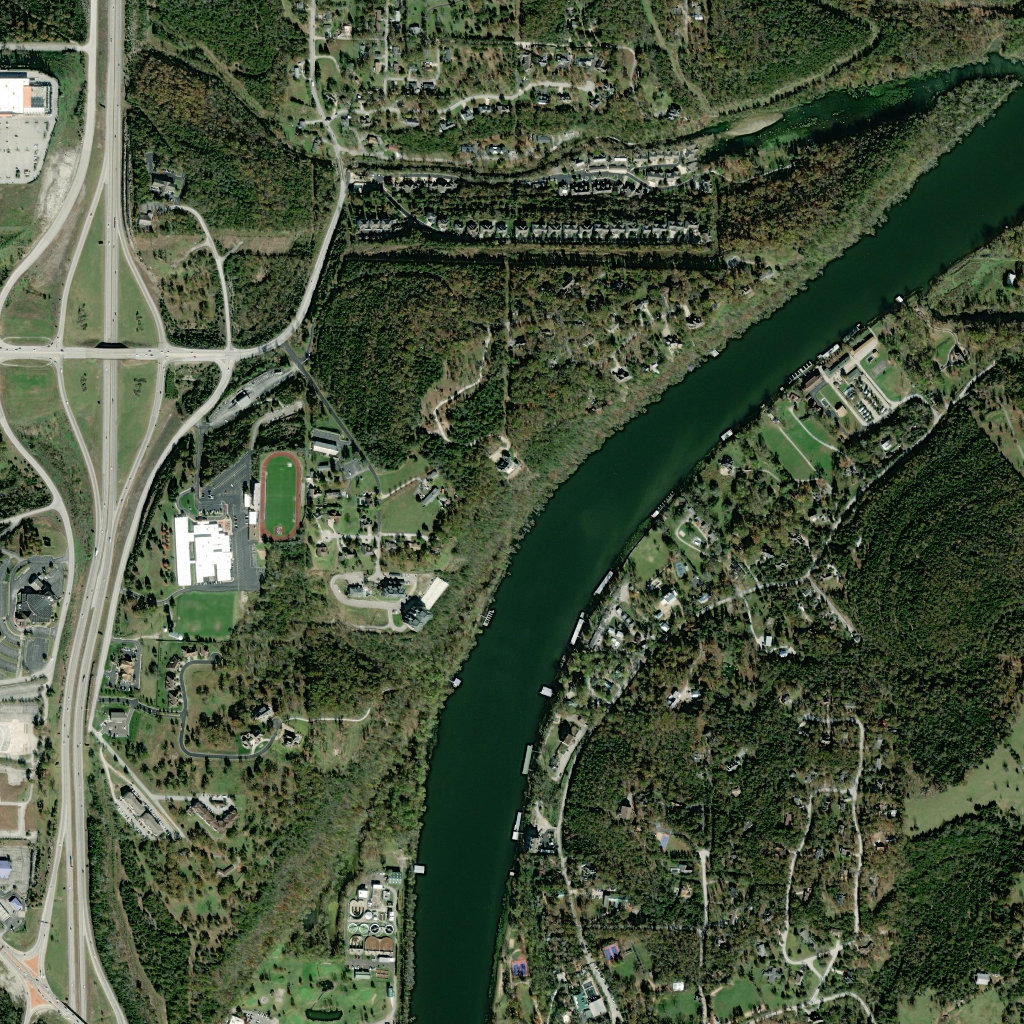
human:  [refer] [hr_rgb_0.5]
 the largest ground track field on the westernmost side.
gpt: <box>[[25, 44, 29, 52, 0]]</box>